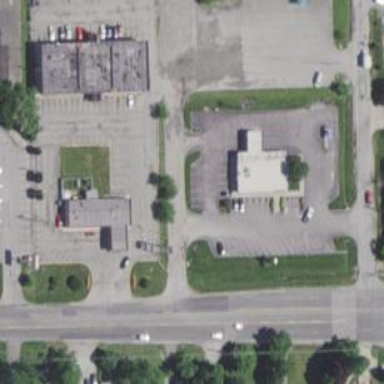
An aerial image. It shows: Retail area.